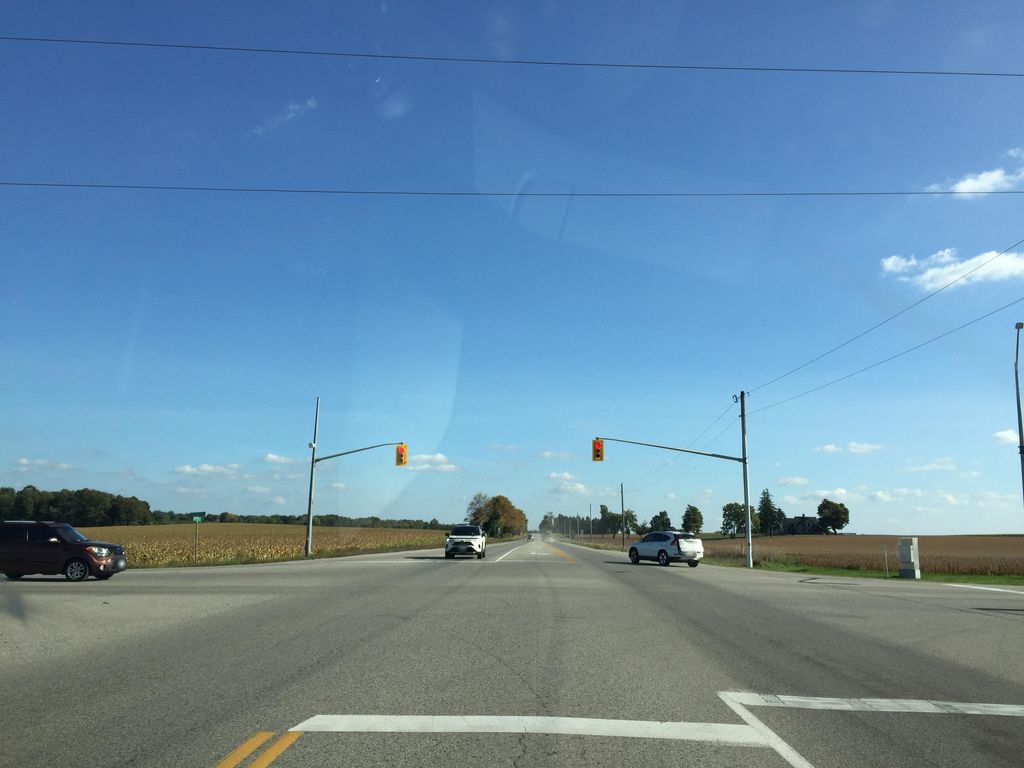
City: kitchener-waterloo